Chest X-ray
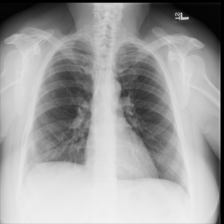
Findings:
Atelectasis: negative
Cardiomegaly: negative
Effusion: negative
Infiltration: negative
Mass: negative
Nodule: negative
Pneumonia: negative
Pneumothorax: positive
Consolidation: negative
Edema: negative
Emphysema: negative
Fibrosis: negative
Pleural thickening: negative
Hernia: negative